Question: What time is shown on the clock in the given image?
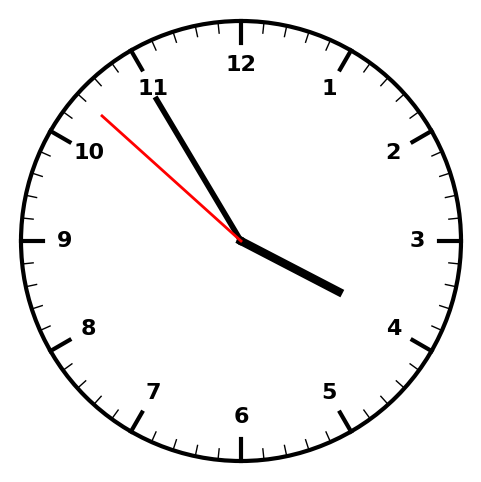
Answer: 03:54:52